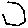
Label: hexagon